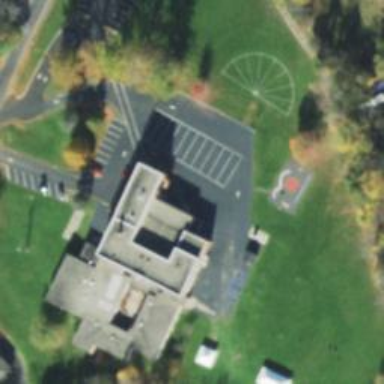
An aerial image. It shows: School.